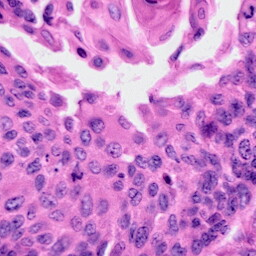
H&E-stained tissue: Cervix